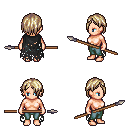
a pixel art fantasy rpg character, female body template, human, light skin, black tattered cape, teal pants, white blonde bangs hairstyle, spear, four views (front, back, left, right), 2x2 character sprite sheet, small pixel art, hard edges, no anti-aliasing